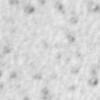
Label: no_change